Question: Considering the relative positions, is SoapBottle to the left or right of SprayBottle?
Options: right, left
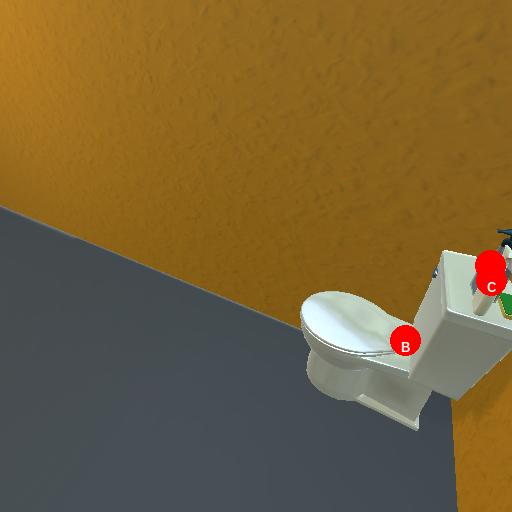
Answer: right